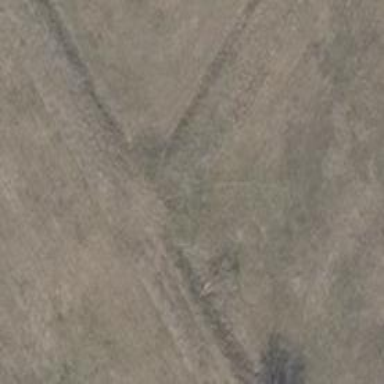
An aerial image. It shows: Grass track with grade 5 tracktype.